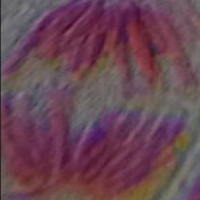
Label: anaphase